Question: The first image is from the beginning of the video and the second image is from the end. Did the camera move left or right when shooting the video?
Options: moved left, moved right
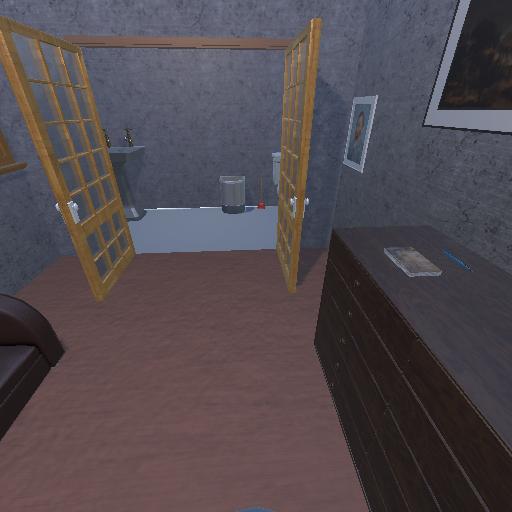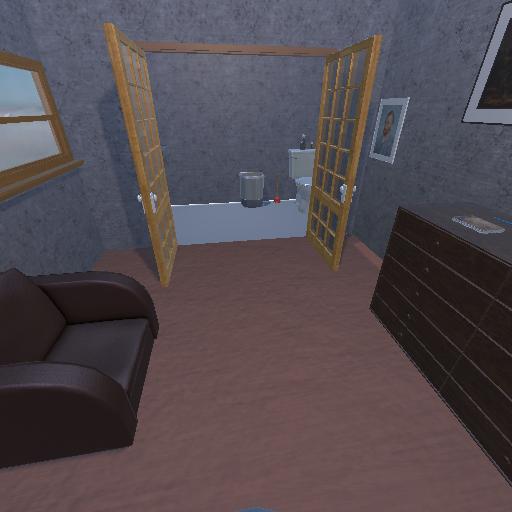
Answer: moved left